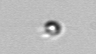
Label: nanoplankton_mix